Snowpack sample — Snodgrass Mountain, Crested Butte, Colorado (2/4/25, 12:06 PM MST)
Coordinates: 38.923, -106.968
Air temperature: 35 °F
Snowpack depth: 80 cm
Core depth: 50 cm
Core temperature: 30.2 °F
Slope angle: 14°, slope face: 78°
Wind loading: low
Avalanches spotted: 0
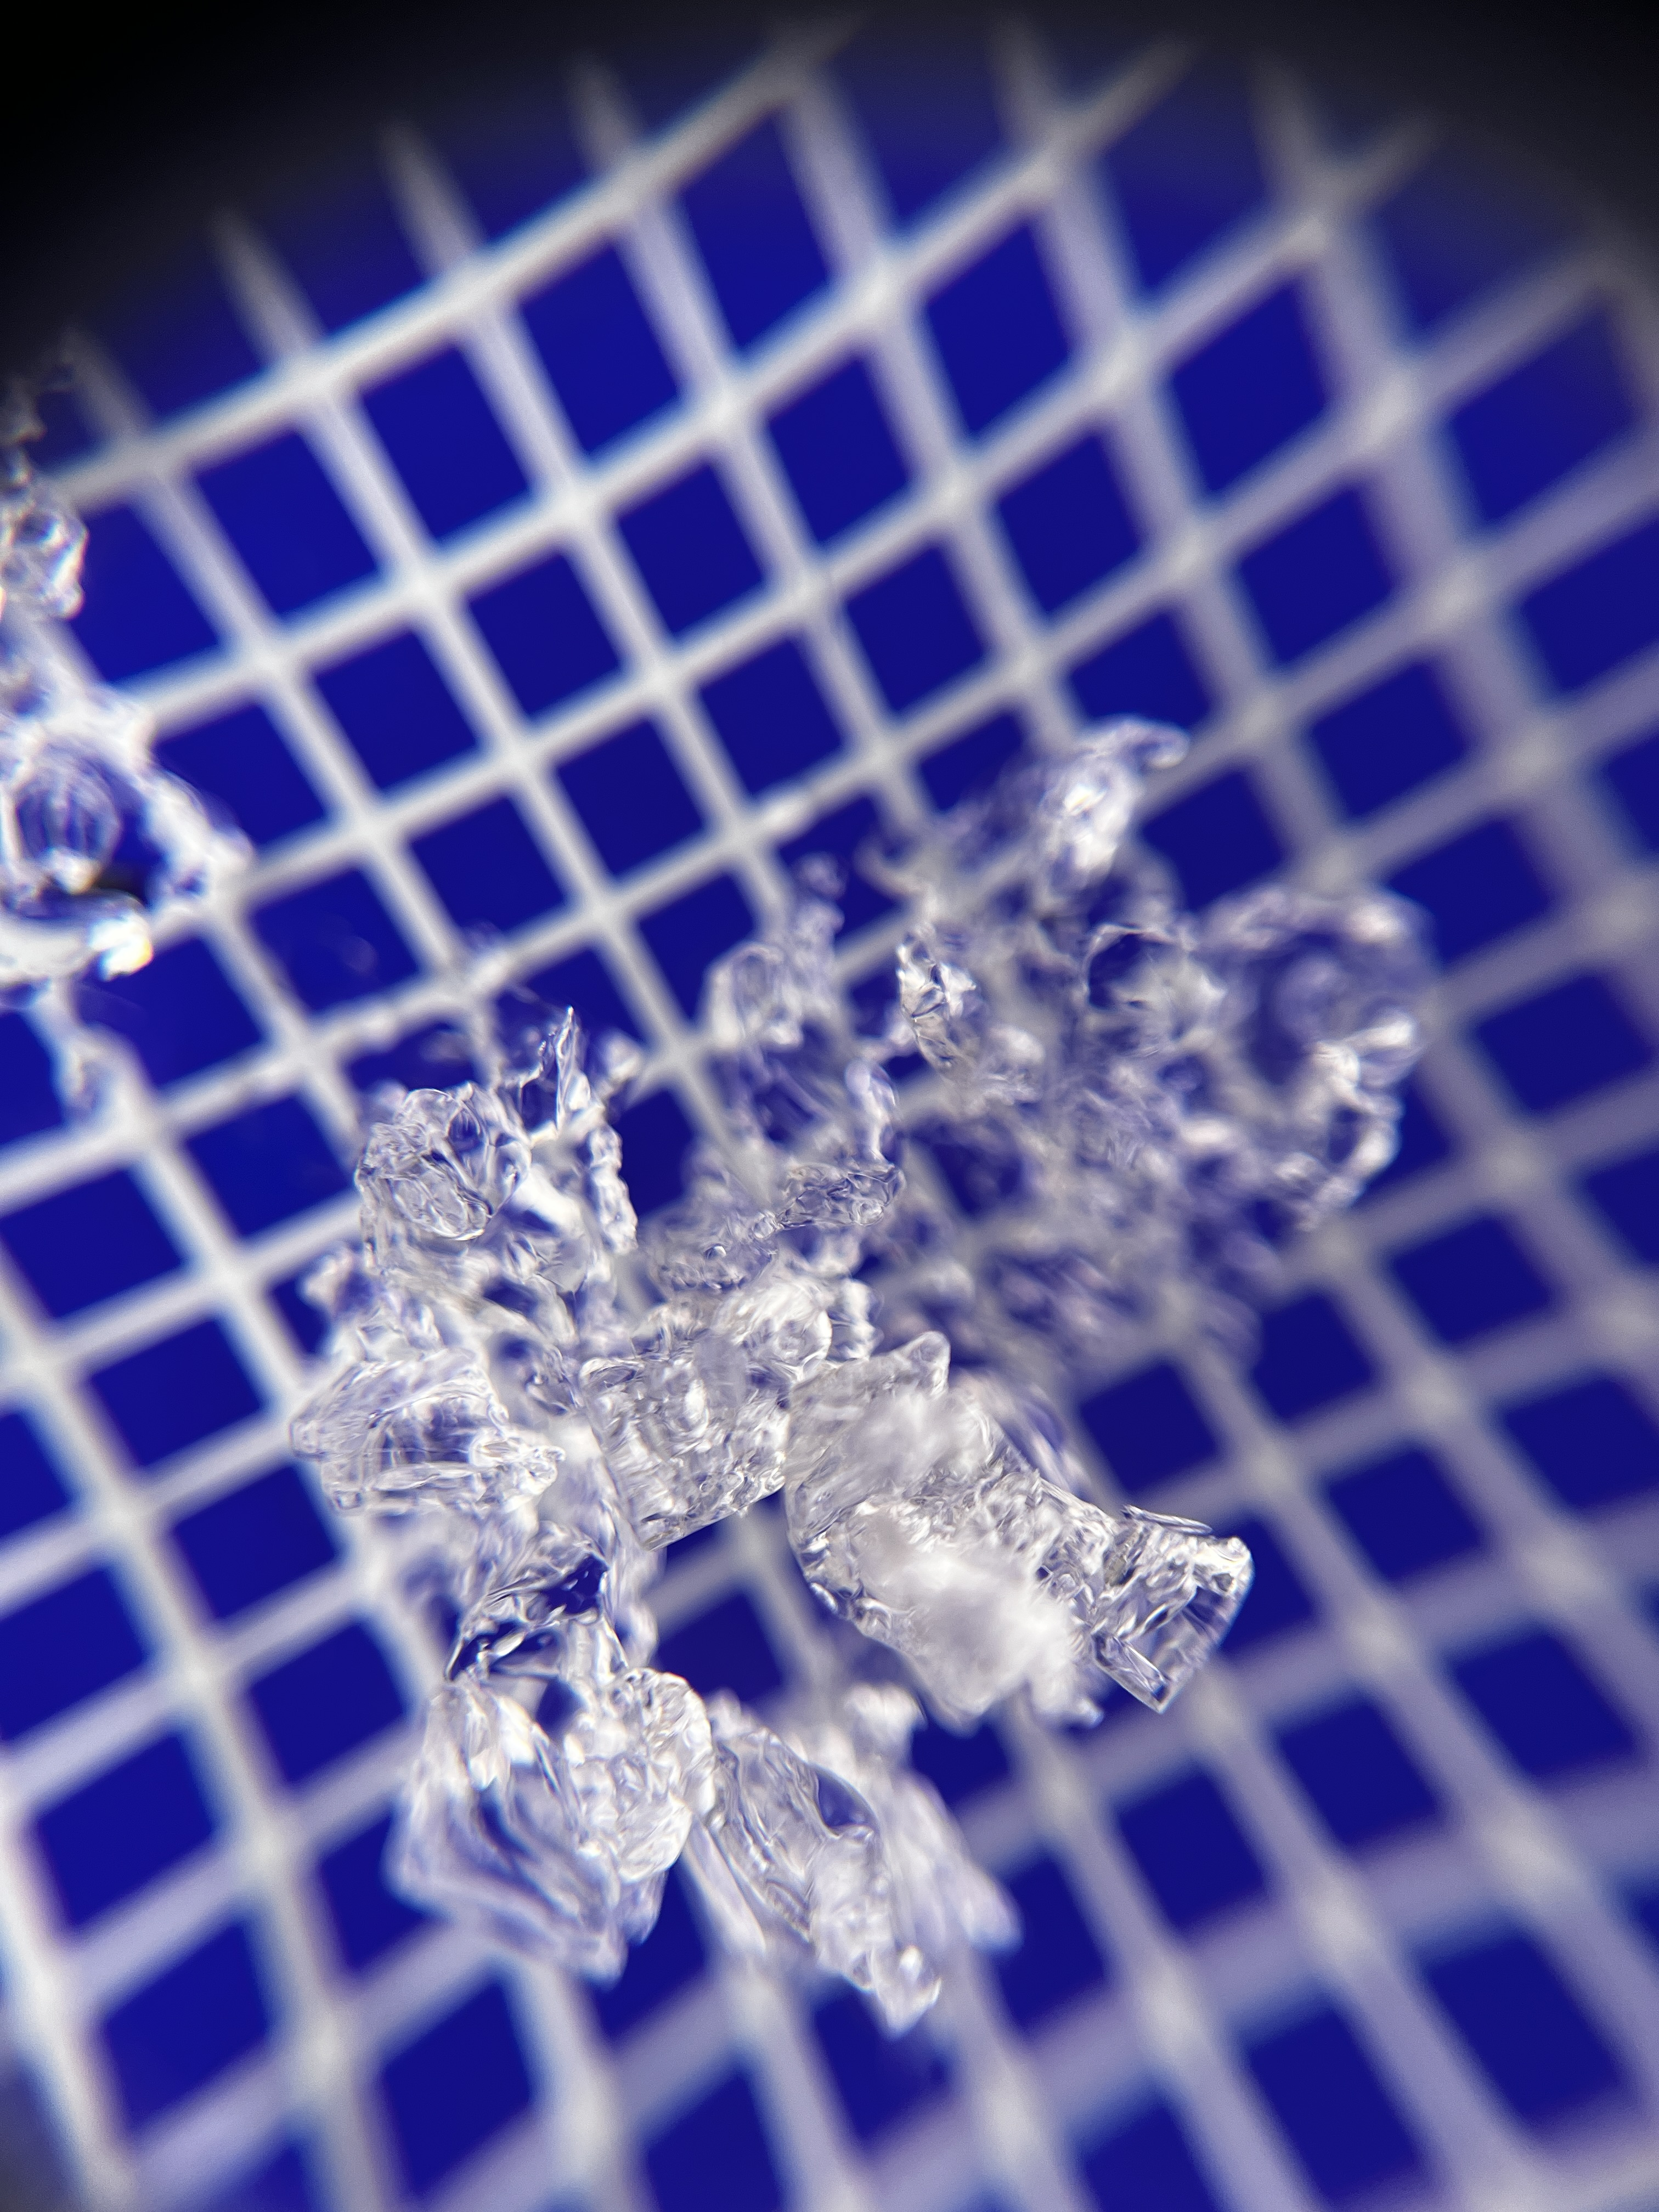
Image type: magnified_profile
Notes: No avalanches nearby, unusually warm weather for the last month reported by residents, Collected 25 yards from treeline